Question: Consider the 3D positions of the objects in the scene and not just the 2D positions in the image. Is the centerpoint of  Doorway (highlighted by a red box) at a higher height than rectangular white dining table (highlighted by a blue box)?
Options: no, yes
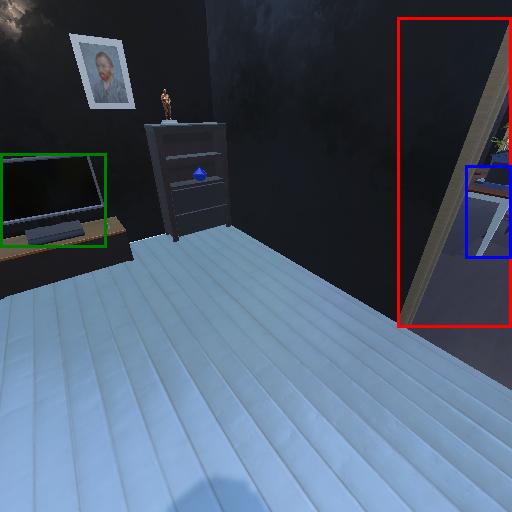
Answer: no